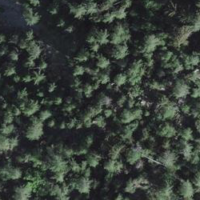
EUNIS habitat code: 43
Species observed at this site:
Veronica chamaedrys